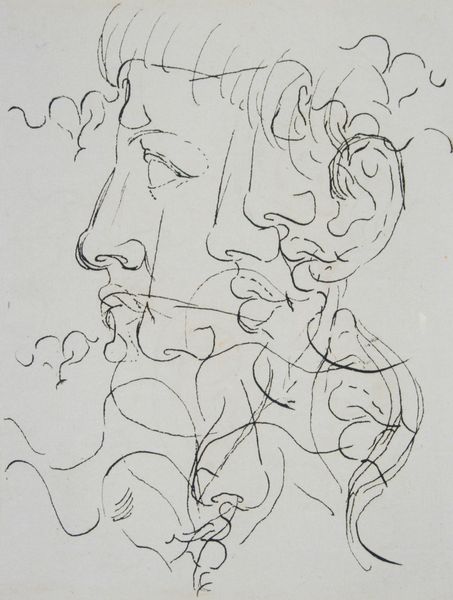
Titel: Gesichtsprofil
Künstler: Johann Wolfgang Goethe
Standort: Weimar
Institution: Klassik Stiftung Weimar
Schlagwörter: gruppe, weiß, wolken, frauen, menschen, frau, frisur, haar, kreide, mund, nase, ohr, profil, schwarz, skizze, zeichnung, ornament, gesichter, profile, augen, faru, gesicht, mensch, bildnis, porträt, auge, figur, haare, drei, person, kinn, lippe, lippen, locken, ohren, pony, statue, wellen, papier, zwei, studie, modern, grafik, graphik, linien, münder, nasen, verzierung, striche, antike, linie, kohle, schwarzweiss, viele, wirr, bleistift, entwurf, augenlider, bleistiftzeichnung, übungen, picasso, antik, griechisch, plan, wiederholung, doppelung, übereinander, strichzeichnung, versuch, gescwungen, überlagert, portrát, krickel, überlappend, konfus, mehrfach, überlappen, drei profile, geschwungene, esicht, a, loppe